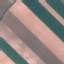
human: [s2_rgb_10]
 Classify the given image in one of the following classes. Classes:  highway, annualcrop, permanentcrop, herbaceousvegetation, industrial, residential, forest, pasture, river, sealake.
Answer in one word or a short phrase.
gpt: AnnualCrop